Question: I'm building a Twitter-Bootstrap site that has two columns: a narrow side column and a main article column. On each page, the widths of the columns are fixed and the heights depend on how much is inside them. The side column's height always must match the main column's, but the main column's height is variable. On some pages, the main column is short because there aren't many articles inside while on other pages its height is much longer. When the main column's height is taller than the side column's, the side column's increases.
My question is, what are the best methods/technologies to implement this, without using a CMS? I'm thinking classes, maybe something along the lines of masonry CSS...but not quite sure where to start. For the smaller-screen version, I'm planning to align them as just one column, so this won't need to be fully responsive.
I've prepared a crude drawing of what I'm trying to accomplish:

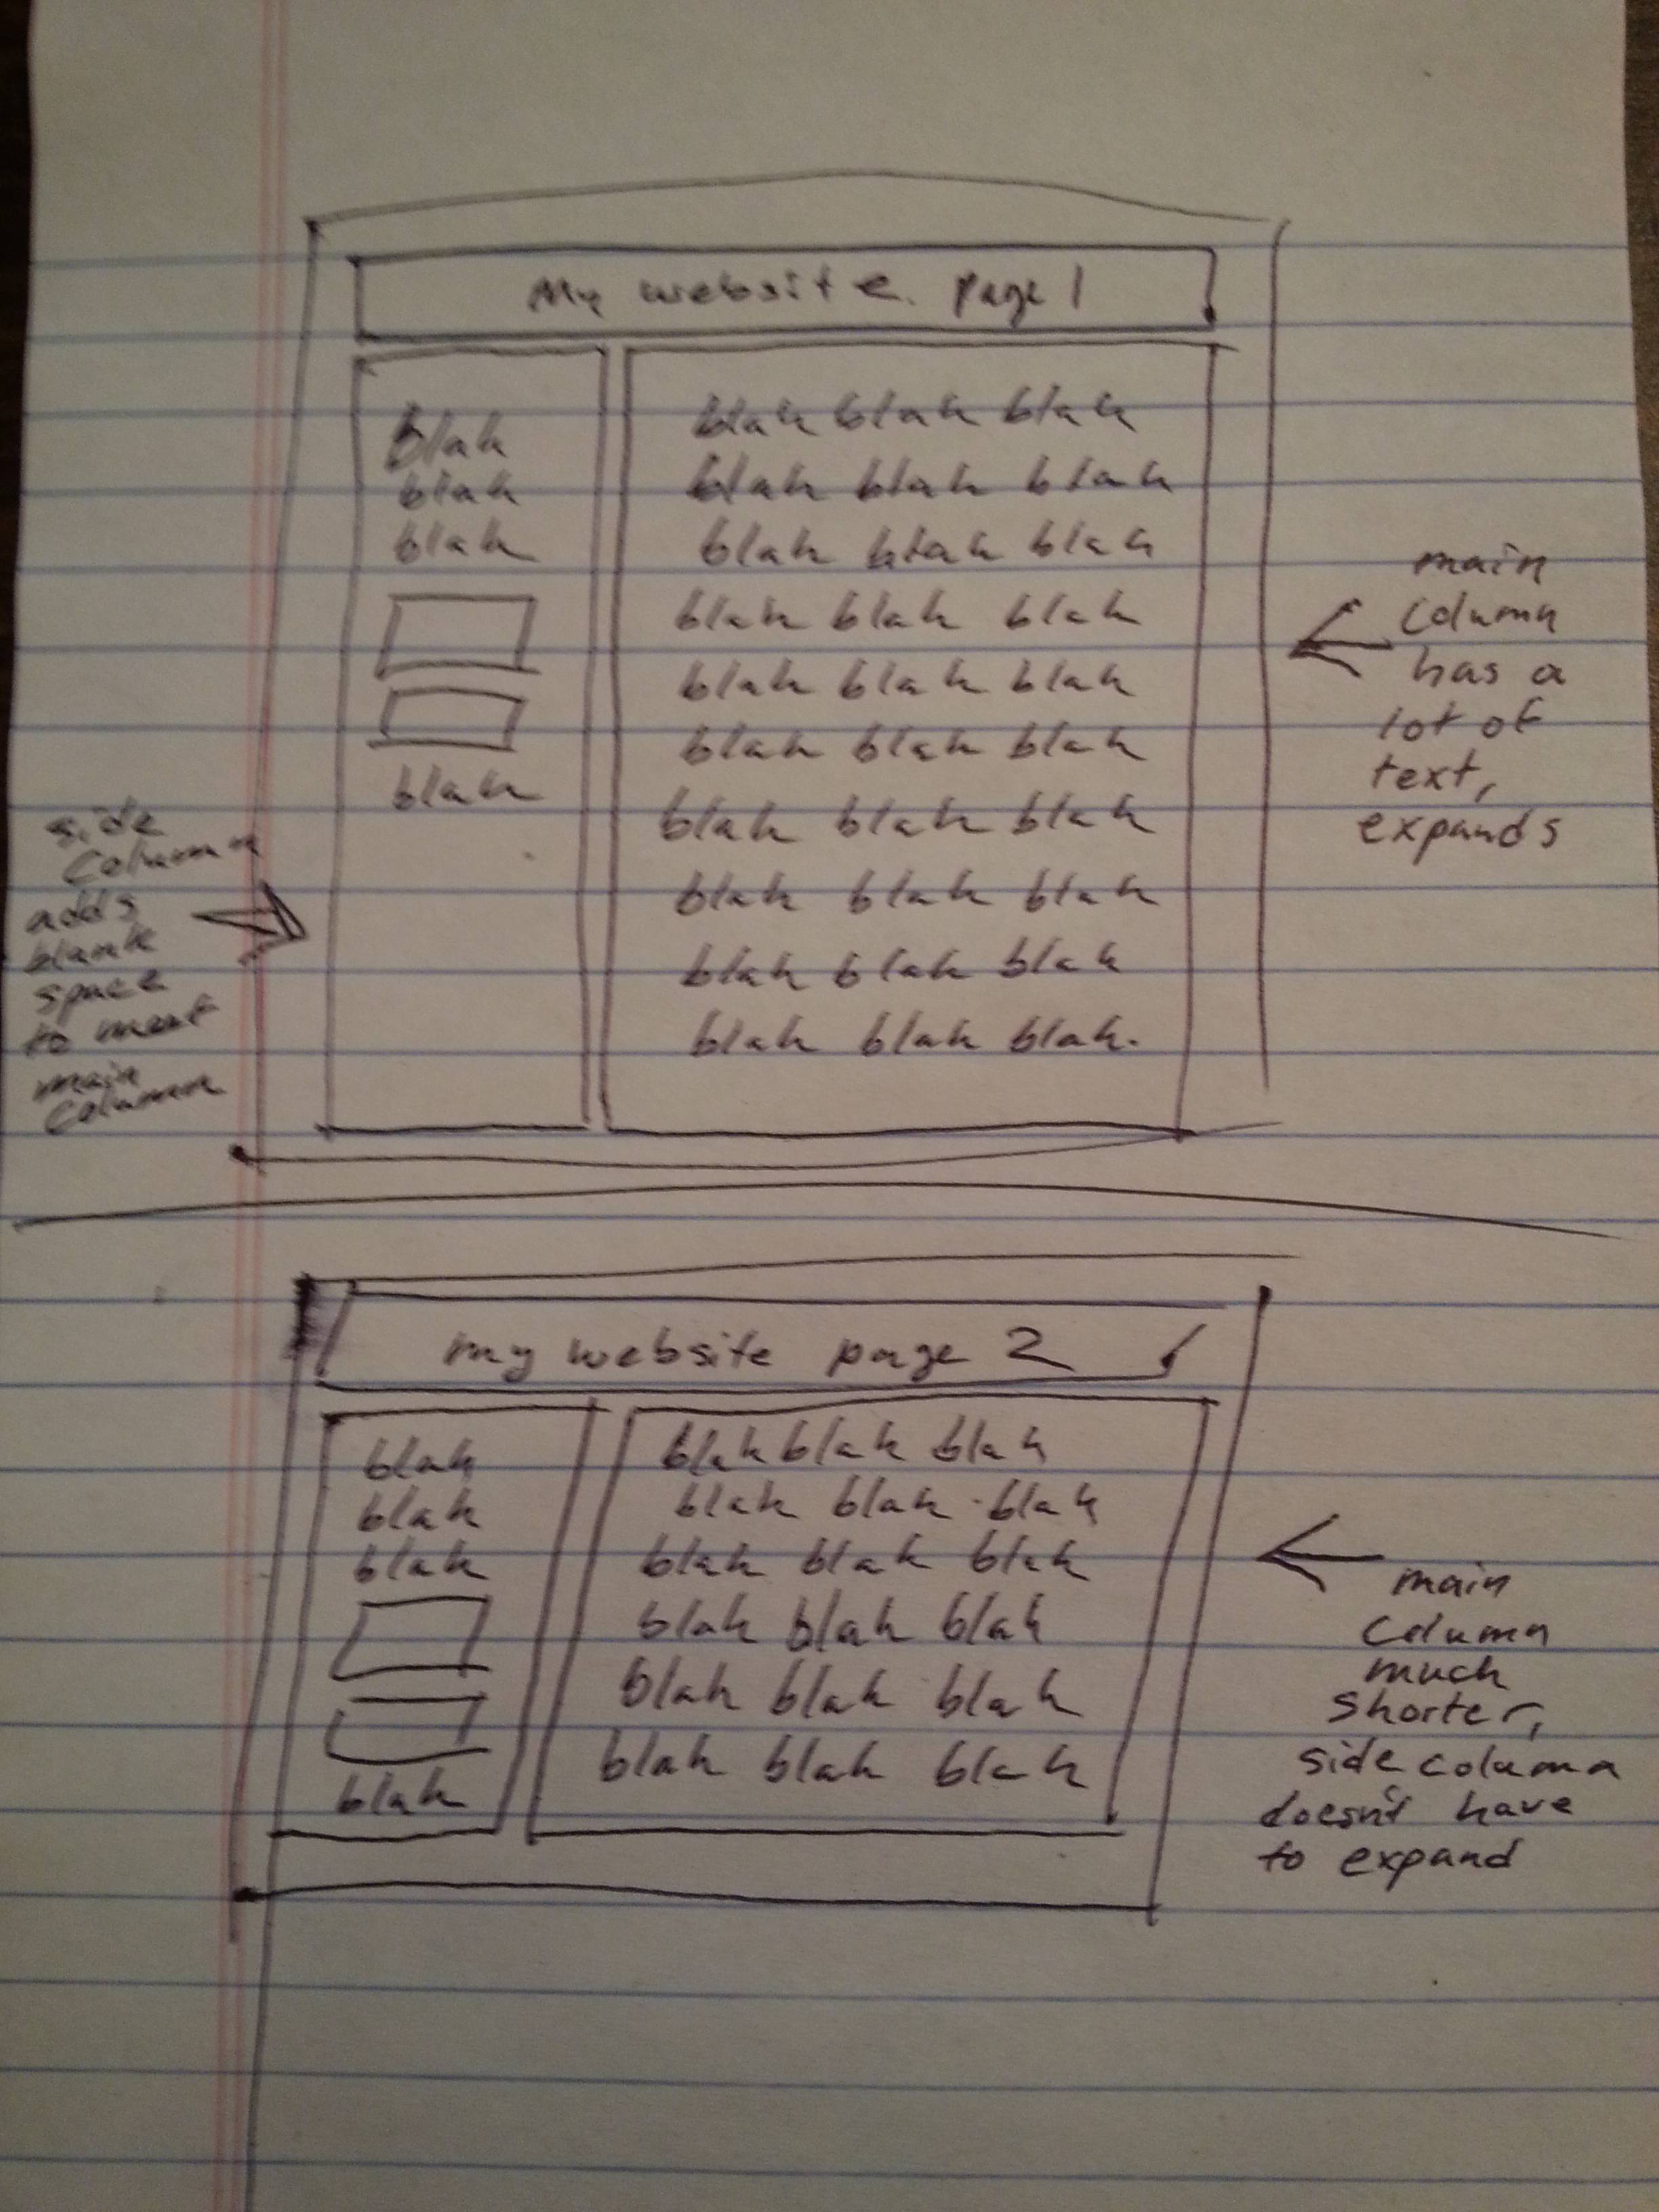
Answer: If you can get away with it, I would recommend using <URL>
HTML:
'''
<body>
<div class="container">
<div class="row eq-row">
<div class="col-xs-4 eq-col red">This is the first col</div>
<div class="col-xs-8 eq-col blue">
This is the main col<br />
This is the main col<br />
This is the main col<br />
This is the main col<br />
This is the main col<br />
This is the main col<br />
This is the main col<br />
This is the main col<br />
This is the main col<br />
</div>
</div>
</div>
</body>
'''
Here's the CSS.
'''
.red
{
background-color: red;
}
.blue
{
background-color: blue;
}
.eq-row
{
overflow: hidden;
}
.eq-col
{
margin-bottom: -99999px;
padding-bottom: 99999px;
}
'''